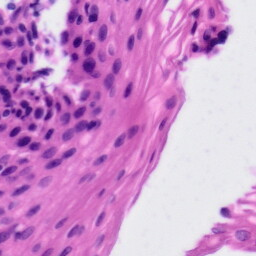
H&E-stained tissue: Tonsil